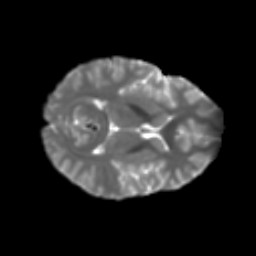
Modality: T2w
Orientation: axial
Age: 21
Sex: female
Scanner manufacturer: ge
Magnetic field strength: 3 T
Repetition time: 7.8 s
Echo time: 0.0606 s